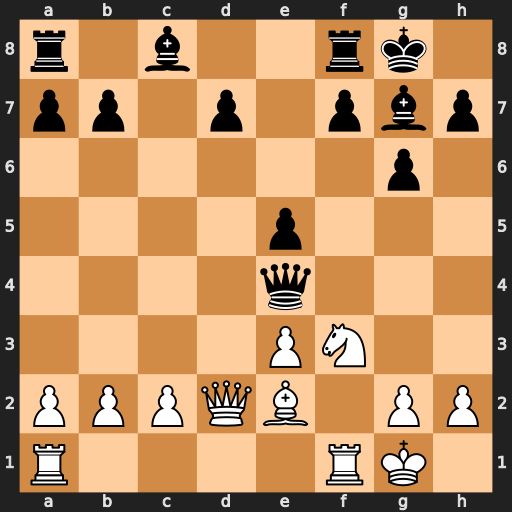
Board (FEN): r1b2rk1/pp1p1pbp/6p1/4p3/4q3/4PN2/PPPQB1PP/R4RK1
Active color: w
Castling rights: -
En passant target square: -
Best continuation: Ng5 Qc6 Bf3